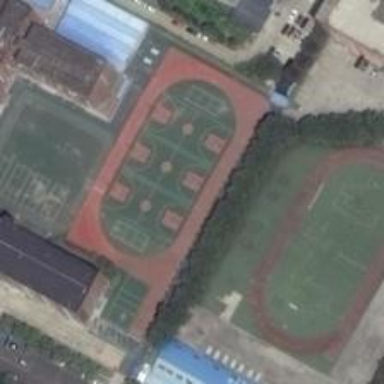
The large area surrounded by a brown building and lush plants is near the toad .